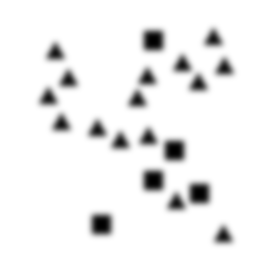
Squares: 5
Triangles: 15
Stars: 0
Total shapes: 20